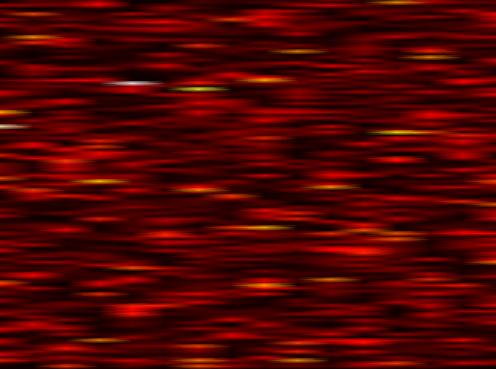
Label: FOFDM